Question:
I have a 2x2 html table. In one of the fields of the table I have two subfields. Both of those subfields are supposed to take together the entire area of the table cell.
Is there a straightforward result to achieve this via CSS?
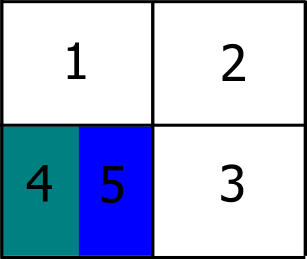
Answer: Using divs you could separate a table cell without the need for a colspan.
'display: inline-block' and 'vertical-align: top' can keep them in line.
<URL>
'''
<table>
<tr>
<td></td>
<td></td>
</tr>
<tr>
<td>
<div></div><div></div>
</td>
<td></td>
</tr>
</table>
'''
CSS
'''
* {
margin: 0;
padding: 0;
}
table {
border-collapse: collapse;
border: solid 2px #111;
}
td {
width: 100px;
height: 100px;
background: #FFF;
border: solid 2px #111;
}
td div {
height: 100px;
width: 50px;
background: blue;
display: inline-block;
vertical-align: top;
}
td div:first-child {
background: green;
}
'''
---
Using a colspan.
<URL>
HTML
'''
<table>
<tr>
<td colspan="2"></td>
<td></td>
</tr>
<tr>
<td class="test"></td>
<td class="test"></td>
<td></td>
</tr>
</table>
'''
CSS
'''
* {
margin: 0;
padding: 0;
}
table {
border-collapse: collapse;
border: solid 2px #111;
}
td {
height: 100px;
background: #FFF;
border: solid 2px #111;
width: 50px;
}
tr td:last-child {
width: 100px;
}
.test {
background: blue;
}
.test:first-child {
background: green;
}
'''